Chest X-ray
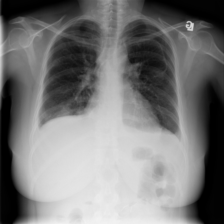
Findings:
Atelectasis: negative
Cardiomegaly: negative
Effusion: positive
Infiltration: negative
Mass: negative
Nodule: negative
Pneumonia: negative
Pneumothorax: negative
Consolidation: negative
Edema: negative
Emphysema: negative
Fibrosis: negative
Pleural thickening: negative
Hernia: negative